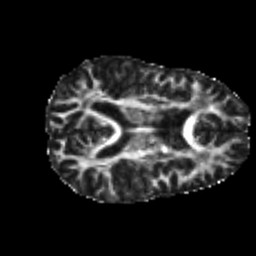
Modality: FA
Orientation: axial
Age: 25
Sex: female
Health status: healthy
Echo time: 0.074 s